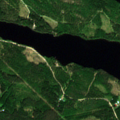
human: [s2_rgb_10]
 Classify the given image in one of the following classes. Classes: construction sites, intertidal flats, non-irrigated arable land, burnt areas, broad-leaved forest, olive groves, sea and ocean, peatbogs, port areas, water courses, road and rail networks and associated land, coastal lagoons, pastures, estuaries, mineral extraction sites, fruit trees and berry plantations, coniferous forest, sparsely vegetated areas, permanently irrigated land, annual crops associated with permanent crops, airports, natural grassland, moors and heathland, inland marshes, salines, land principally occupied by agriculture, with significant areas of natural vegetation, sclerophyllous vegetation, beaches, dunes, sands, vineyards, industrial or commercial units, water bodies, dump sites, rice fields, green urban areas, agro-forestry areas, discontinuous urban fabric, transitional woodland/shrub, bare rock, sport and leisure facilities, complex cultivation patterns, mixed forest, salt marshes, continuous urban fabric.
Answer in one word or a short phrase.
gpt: coniferous forest, mixed forest, water bodies